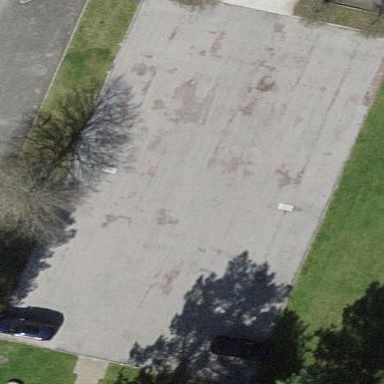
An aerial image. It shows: Tennis court in leisure pitch.